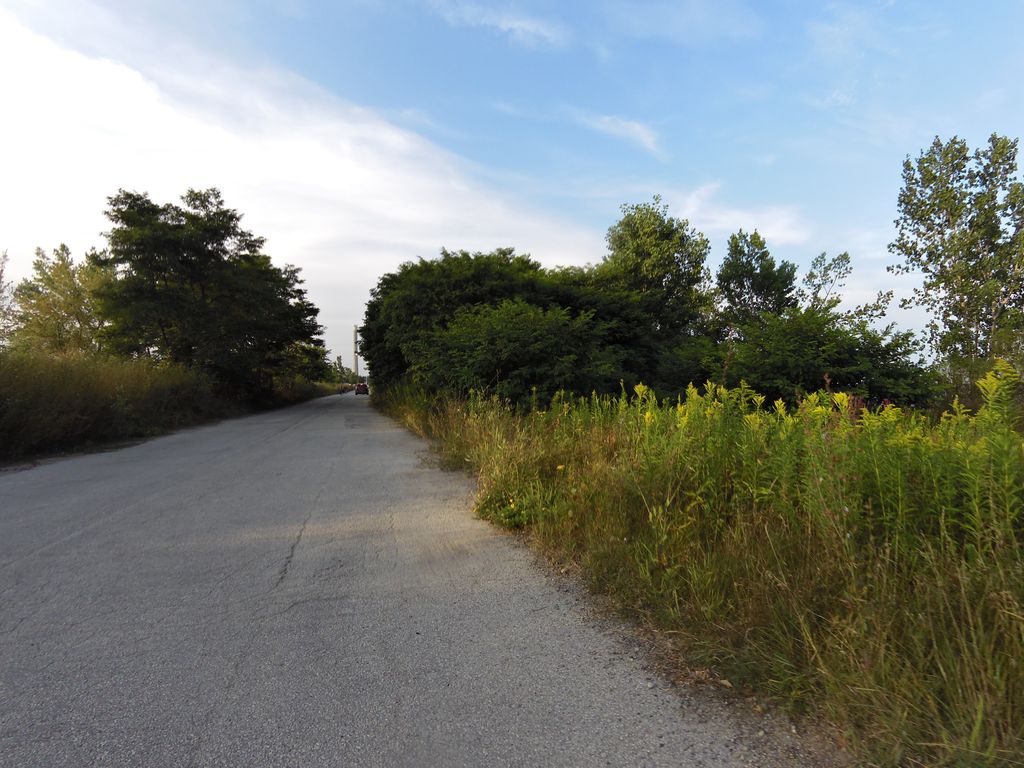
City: toronto